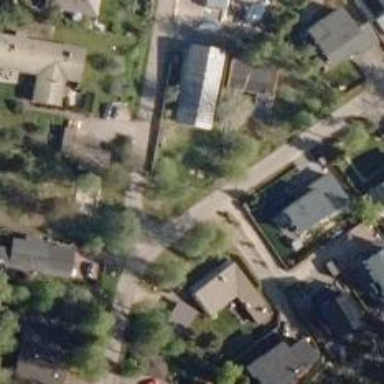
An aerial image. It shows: Charming neighbourhood.